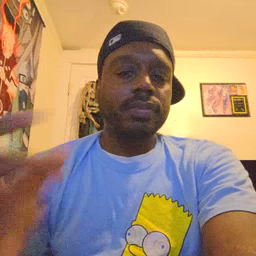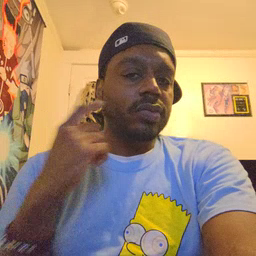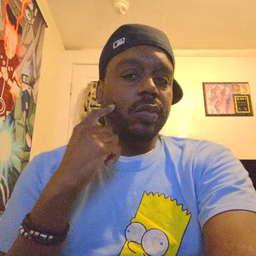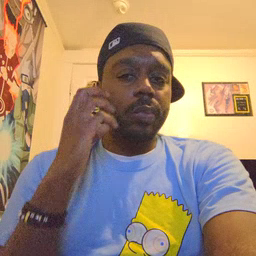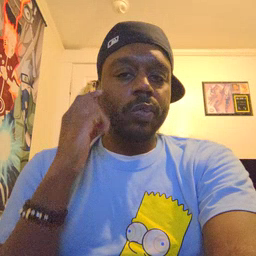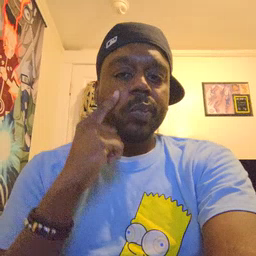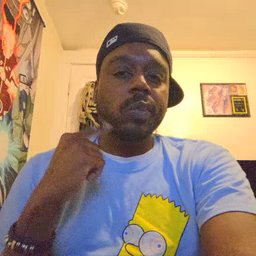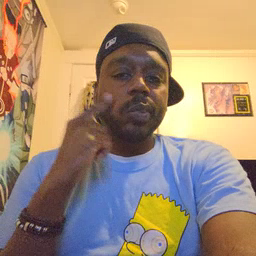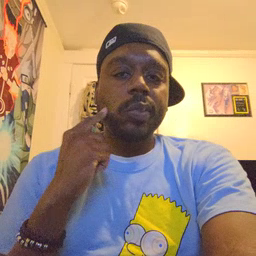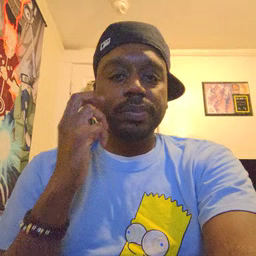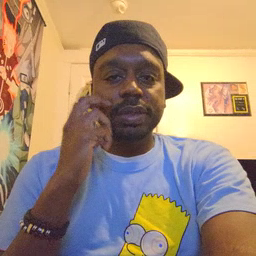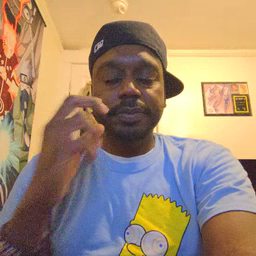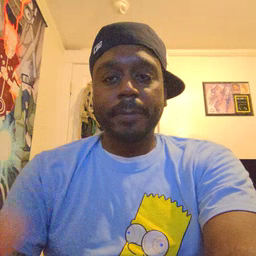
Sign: cheek